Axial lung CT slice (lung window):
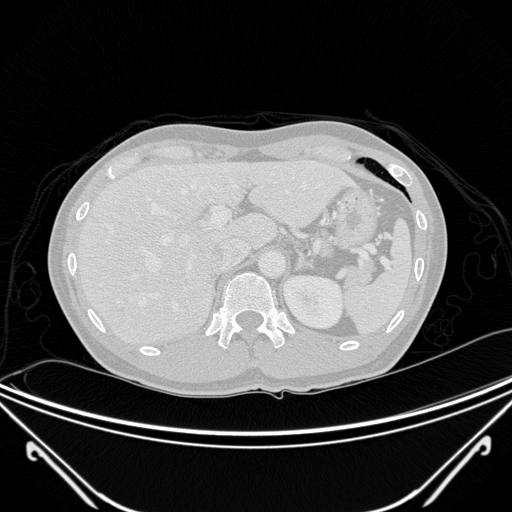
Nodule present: no